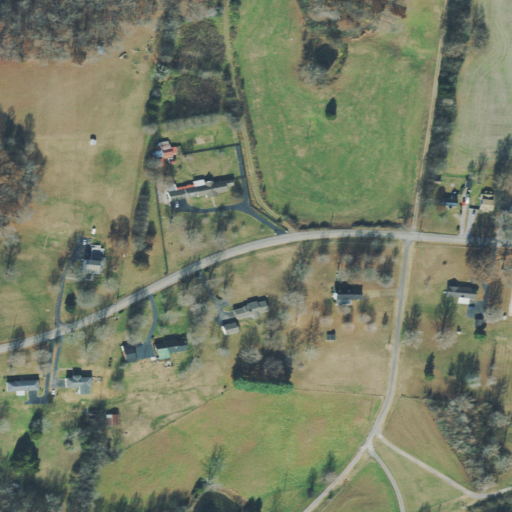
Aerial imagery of ridge(s) in Tennessee named Paradise Ridge containing pasture, open development, deciduous forest, mixed forest, and low intensity development